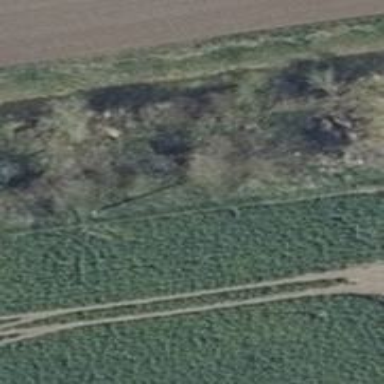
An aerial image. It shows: Mixed tree row with semi-deciduous leaves.